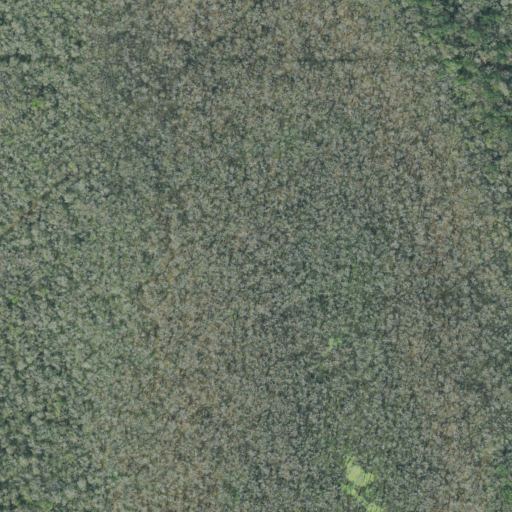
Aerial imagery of plain(s) in Texas named Ash Flat containing woody wetlands, deciduous forest, evergreen forest, and mixed forest